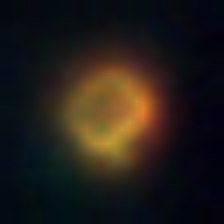
Taxon: Centric
Group: Diatoms